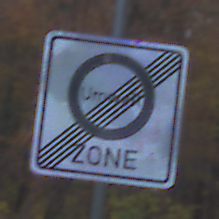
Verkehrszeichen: EndeUmweltzone
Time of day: SunriseSunset
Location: Outdoor (Nature)
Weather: PartlyCloudy
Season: Autumn
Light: Natural